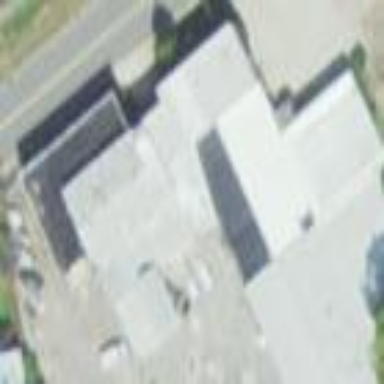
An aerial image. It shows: Building.